Interaction volume radius: 5 \u00c5
Interaction volume height: 10 \u00c5
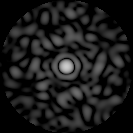
Disorder parameter: 0.8961